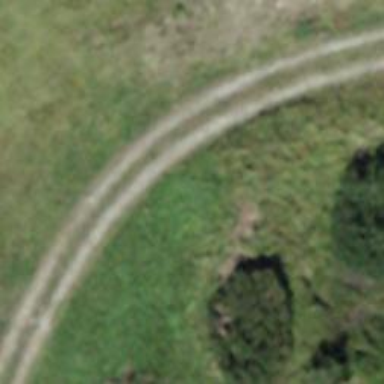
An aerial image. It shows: Track with ground surface of grade3.